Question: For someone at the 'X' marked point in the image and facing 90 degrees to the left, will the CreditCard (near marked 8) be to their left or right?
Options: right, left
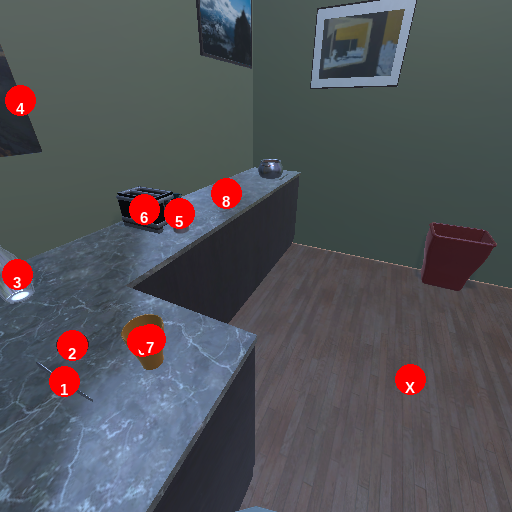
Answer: right